Question: I need help editing the output of the Apache Log4j file.
I am using the html layout to save the logs created. Here's my log4j.properties code:
'''
log4j.rootLogger = DEBUG, FILEALL, FILEMAIN
log4j.appender.FILEMAIN=org.apache.log4j.FileAppender
log4j.appender.FILEMAIN.File=${logfileall.name}
log4j.appender.FILEMAIN.layout=org.apache.log4j.HTMLLayout
log4j.appender.FILEMAIN.Threshold=DEBUG
log4j.appender.FILEALL=org.apache.log4j.FileAppender
log4j.appender.FILEALL.File=${logfilemain.name}
log4j.appender.FILEALL.layout=org.apache.log4j.HTMLLayout
log4j.appender.FILEALL.Threshold=WARN
'''
This creates a log file like this

I am confused as to how to change the output format.
I want the Time column to show a Timestamp in the format HH:mm:ss.S Format and I don't want the Thread column,
Also If possible, I would like to rename the category to something like classpath.
Please help, how should I modify my Log4j.properties file for getting the above things done
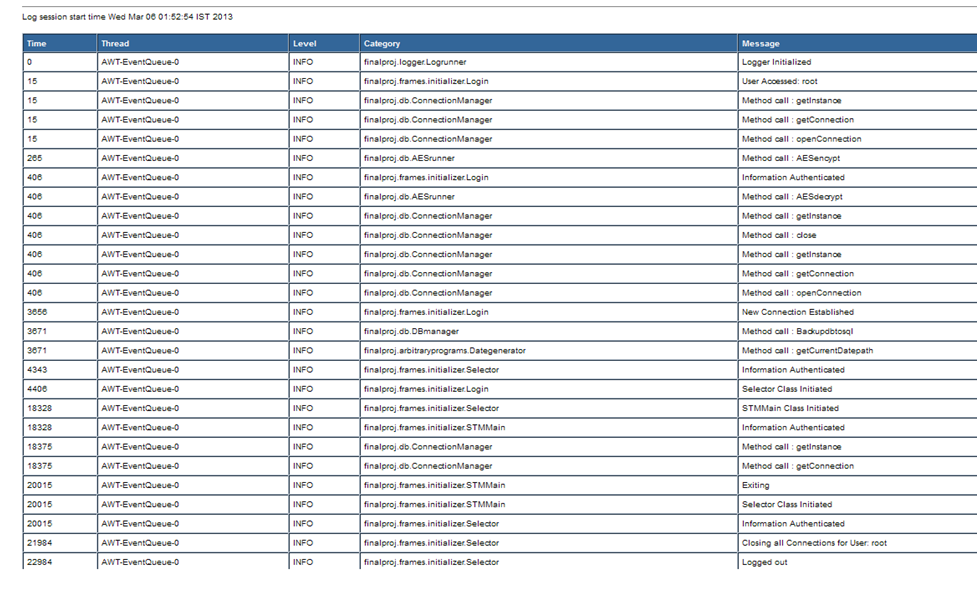
Answer: You can only change the following options for <URL>:
'''
log4j.appender.FILE.layout.Title=HTML Layout Demo
log4j.appender.FILE.layout.LocationInfo=true
'''
By the way, you could do extend this <URL> and override the methods
'''
public String format(LoggingEvent)
public String getHeader()
'''
The first method get the HTML code for every event (e.g. a new row in the table). The second method get the HTML for the (from the 'DOCTYPE' declaration to the table header row, e. g. '<thead>...</thead><tbody>').